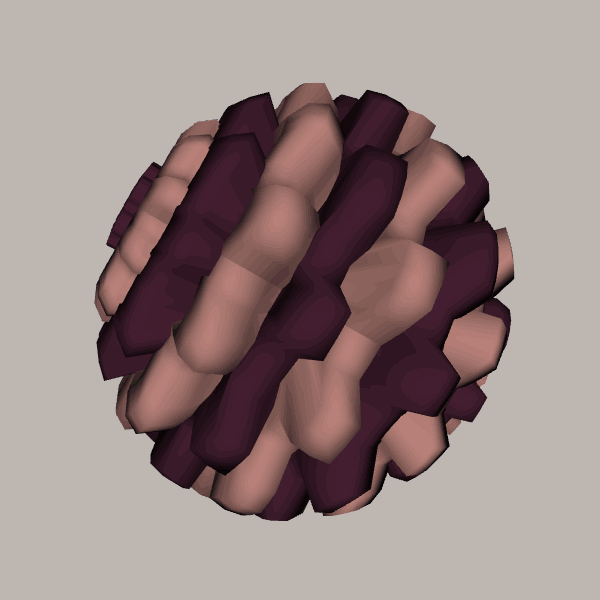
Background: light